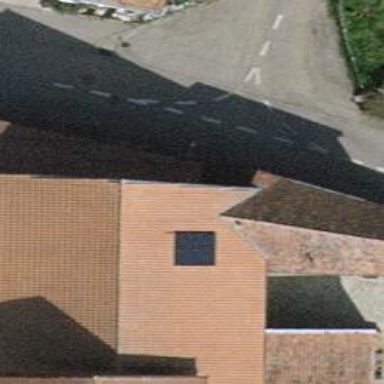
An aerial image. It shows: Simple and straightforward house.